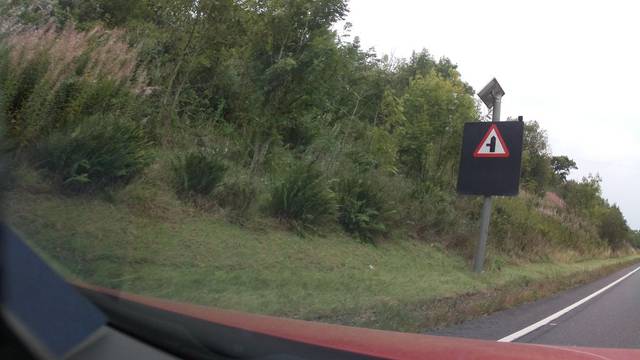
Region: United Kingdom
Coordinates: 54.995, -3.226